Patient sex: M
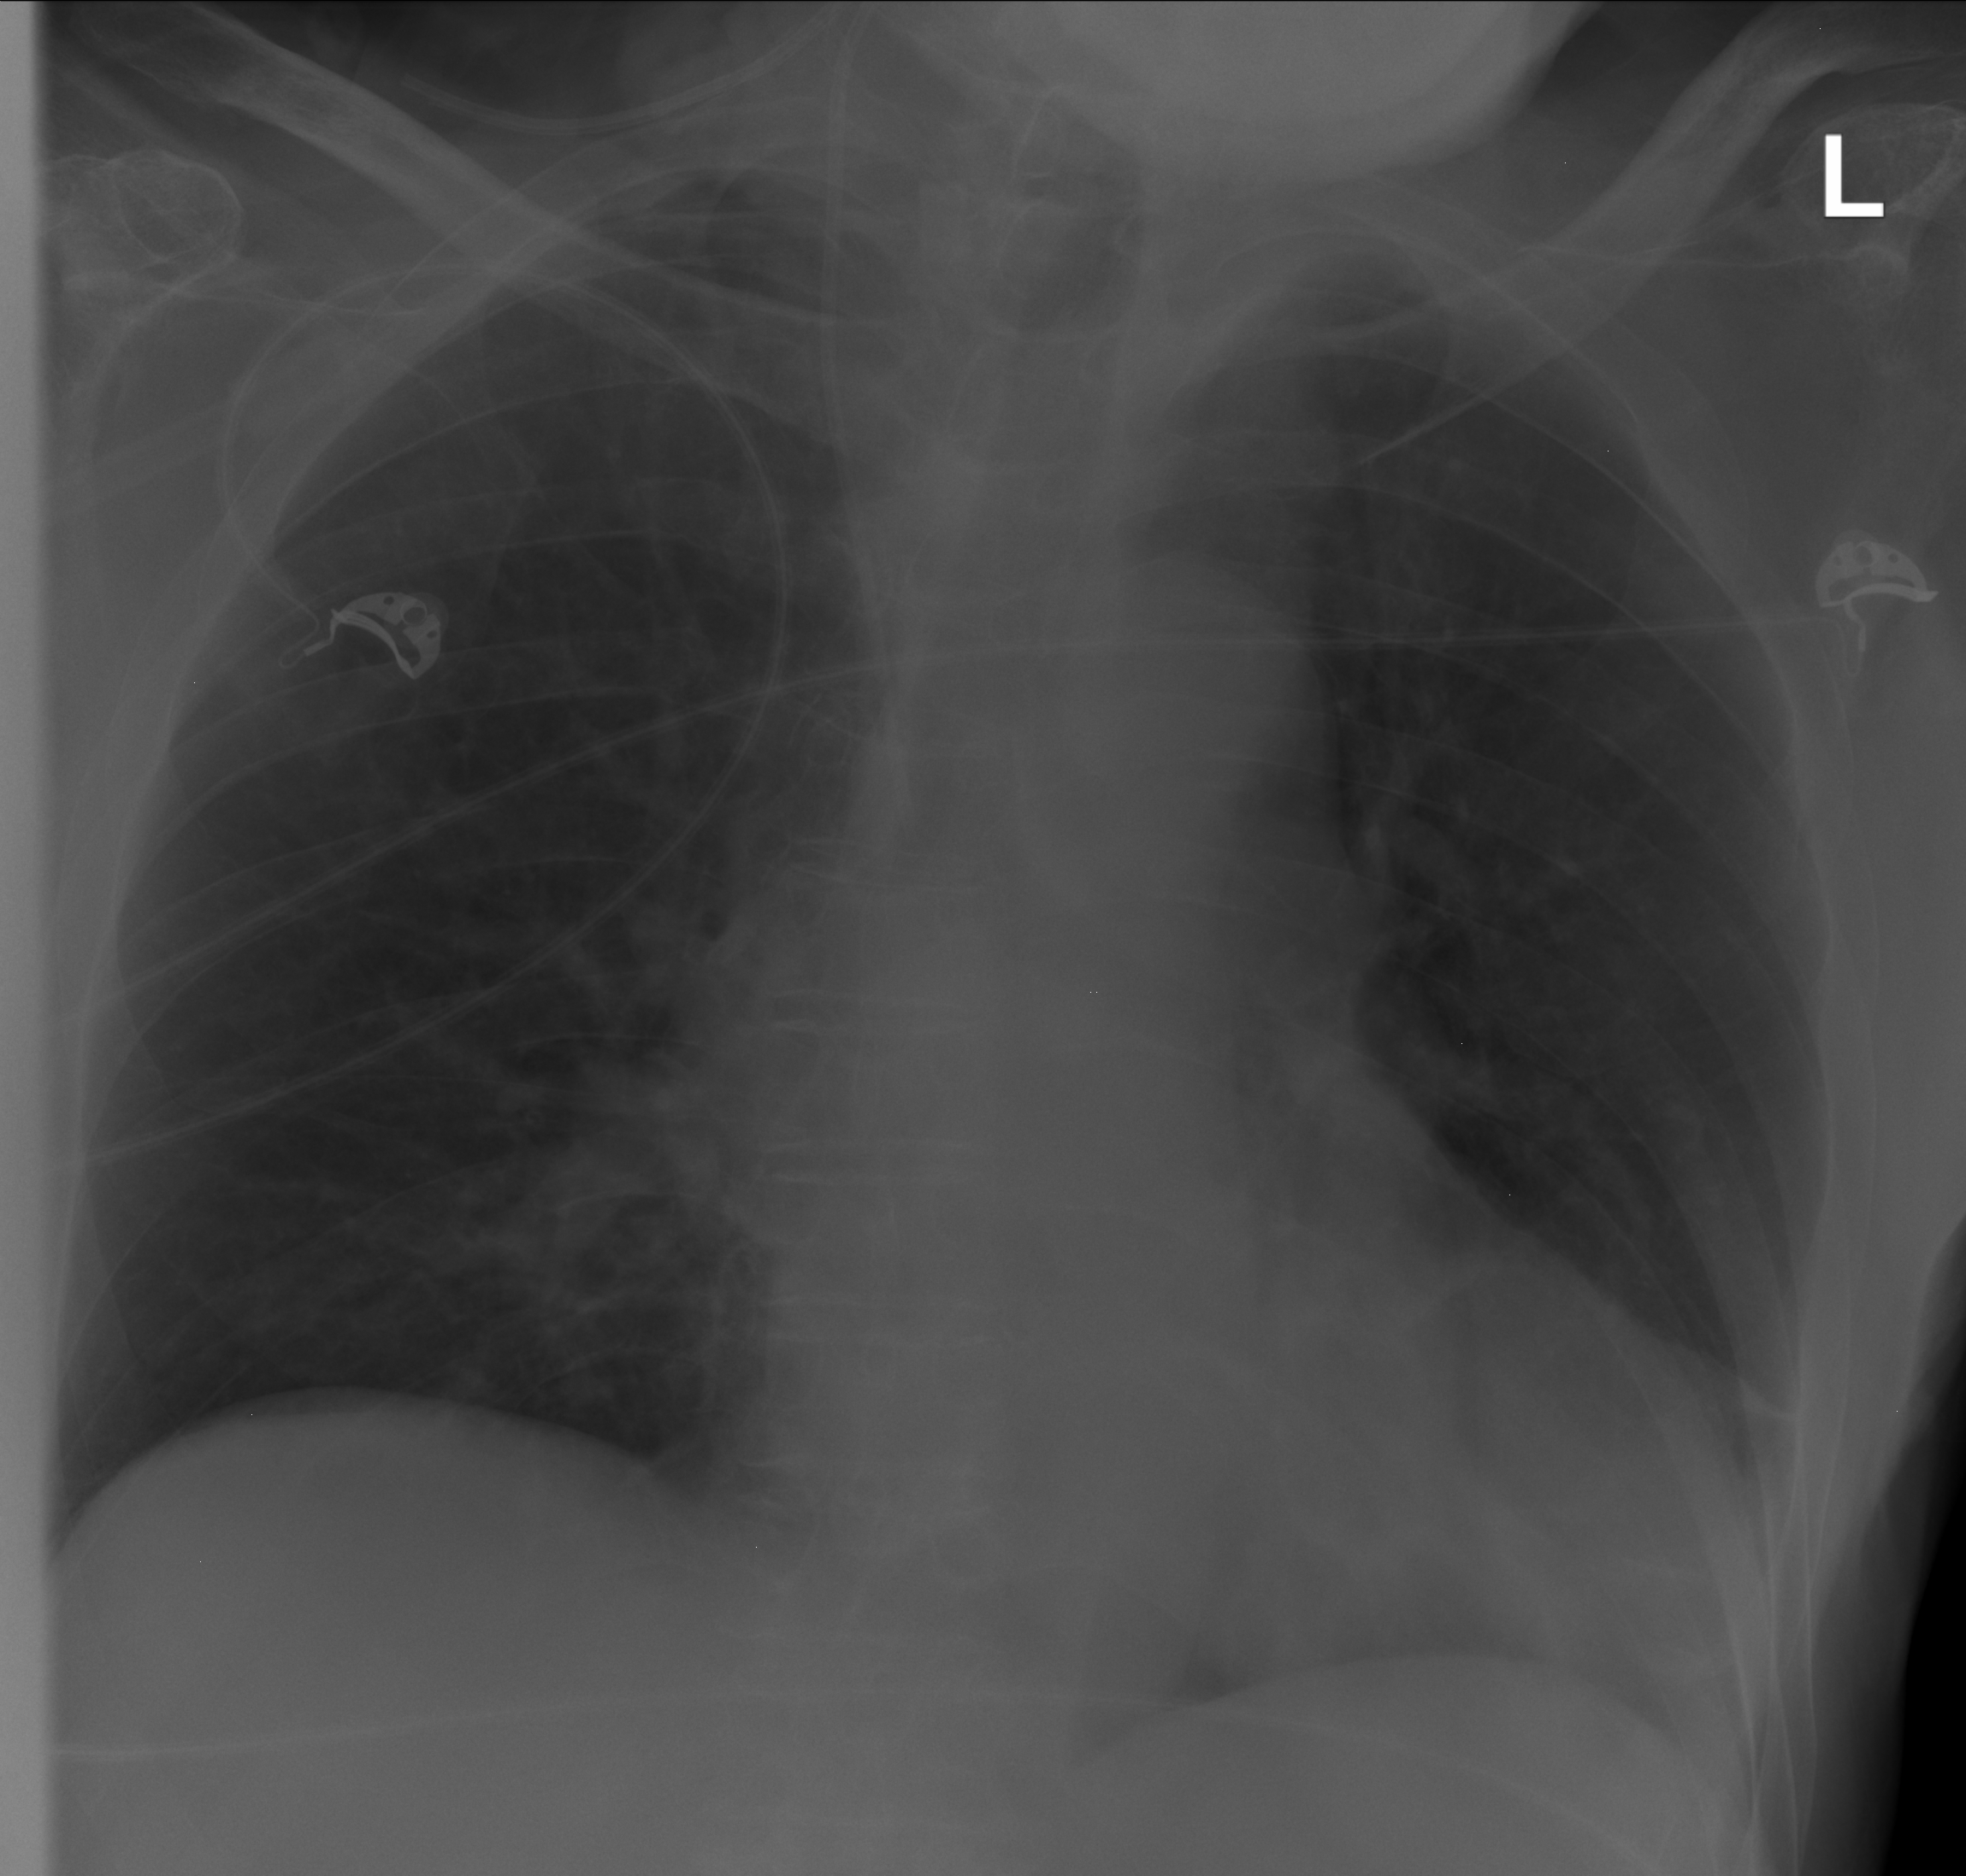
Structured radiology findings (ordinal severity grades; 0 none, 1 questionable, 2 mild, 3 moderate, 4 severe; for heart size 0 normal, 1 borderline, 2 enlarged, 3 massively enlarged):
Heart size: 2
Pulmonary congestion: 2
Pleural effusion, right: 0
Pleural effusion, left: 0
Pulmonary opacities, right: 0
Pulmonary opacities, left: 0
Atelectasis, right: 0
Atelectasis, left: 0